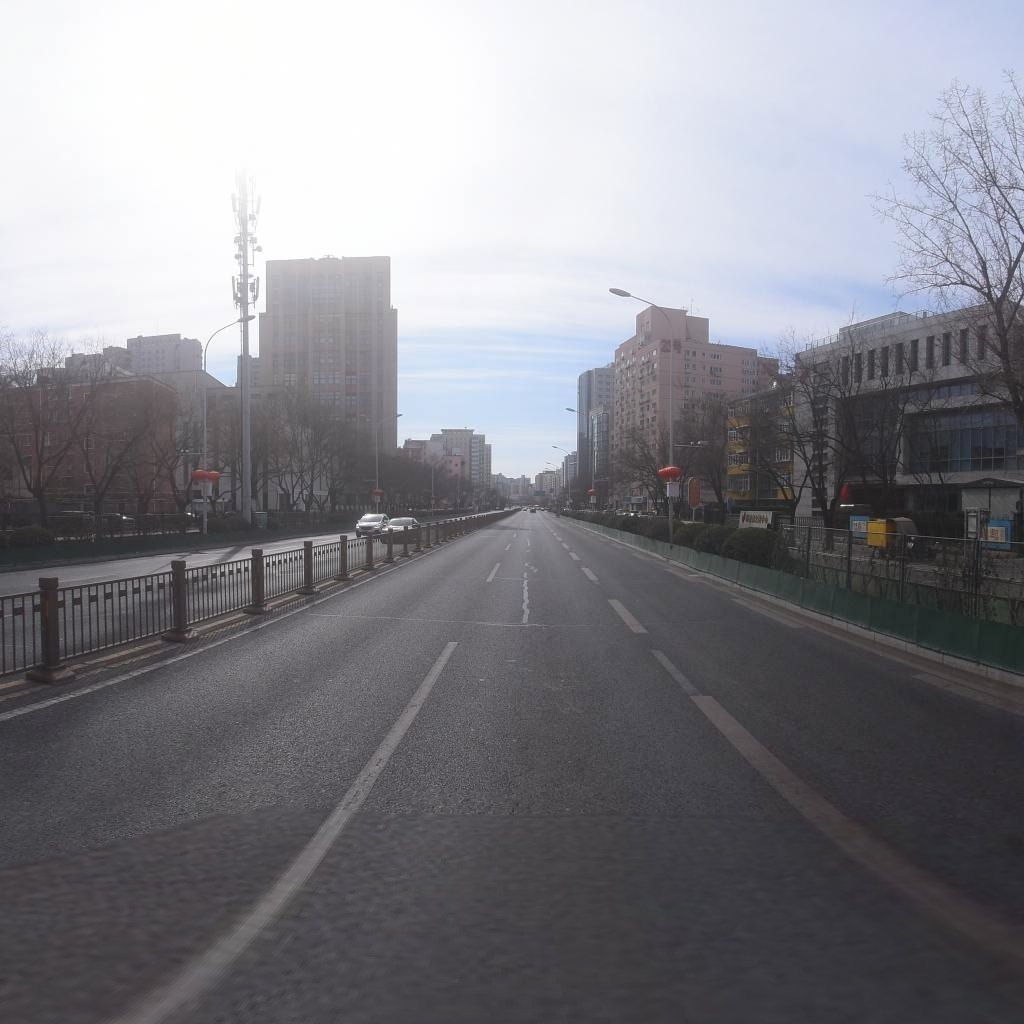
Region: Xicheng
Road damage annotations: transverse patch, longitudinal patch